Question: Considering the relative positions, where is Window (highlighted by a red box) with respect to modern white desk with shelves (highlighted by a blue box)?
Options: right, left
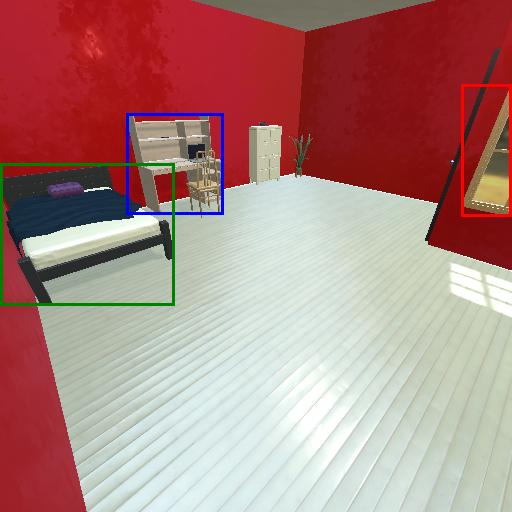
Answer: right